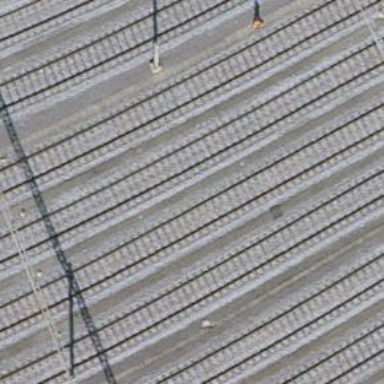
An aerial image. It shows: Rail yard with electrified contact lines for the railway.